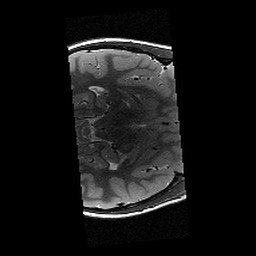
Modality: T2w
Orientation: axial
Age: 10
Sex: male
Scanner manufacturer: siemens
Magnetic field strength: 3 T
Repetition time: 9.23 s
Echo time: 0.067 s